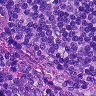
Metastatic tissue present: no